Question: I would like to develop a game on Android platform, I have about a year experience with Java and also used the OpenGL library in C++. I also programmed Minesweeper and Connect Four in Java. Basically, here's the type of game I want to create:

Pressing the screen would make your character go up in the screen and releasing it will make it go down. I know there are games like this already but it doesn't matter to me, it's my current goal.
The structure of both games I programmed was quite easy, it was only a GridLayout. This wouldn't fit in any defined layout. Then, I have absolutely no idea how to test a character/environment collision. I'm also wondering what would be the easiest/fastest way to draw the "collision" environment, I assume it would be with OpenGL but from what I know, it would still take a long time and wouldn't be that easy.
I've been trying to find a tutorial about this but obviously, I've been unsuccessful.
PS: I already know the basics to make an Android app so you shouldn't need to worry about that.
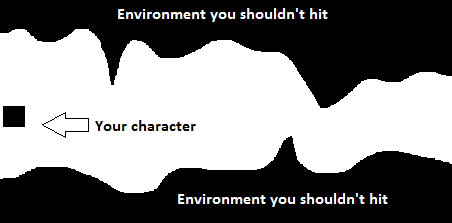
Answer: think about each segment of what you're trying to achieve individually.
First off, you could probably read up on libgdx: <URL>
it's a great android game engine which will do alot for the work for you.
For the player, think of it as just incrementing the players y position by a few pixels if it's pressed down, else decrement it.
For the map, you'd probably need some sort of 2d polygon based collision for the upper and lower collideable environments, libgdx has a physics library built in but i'm not sure how the support it for polygon-based collision. And finally, just create the map and make it wider than your game screen, and just move the camera along as the player moves.